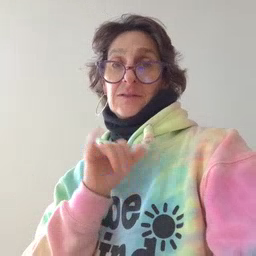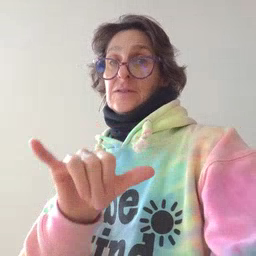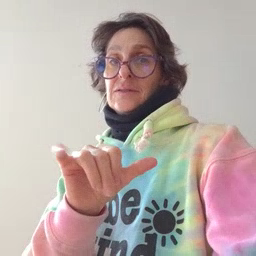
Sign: stay